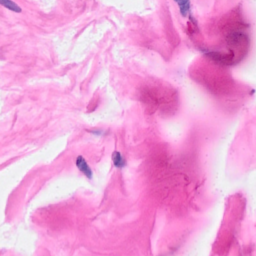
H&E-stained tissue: Breast